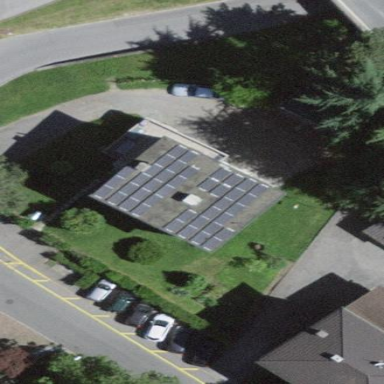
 generating electricity through photovoltaic methods."